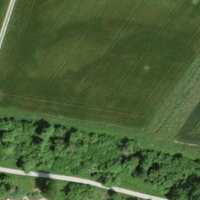
EUNIS habitat code: 52
Species observed at this site:
Equisetum hyemale